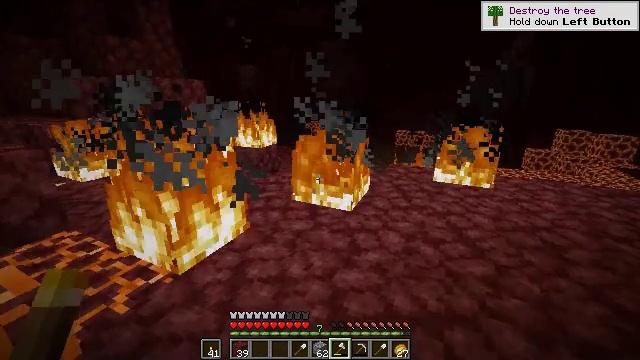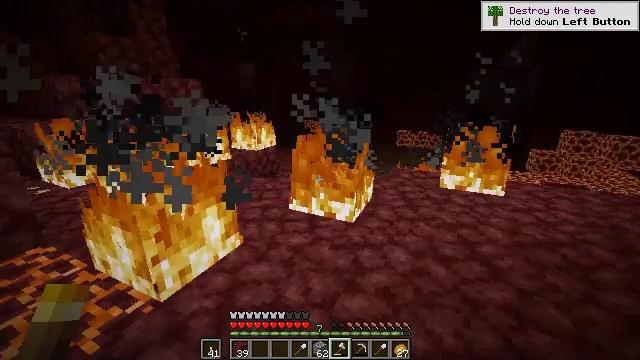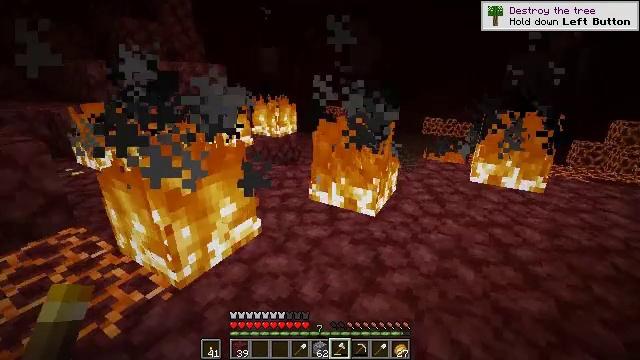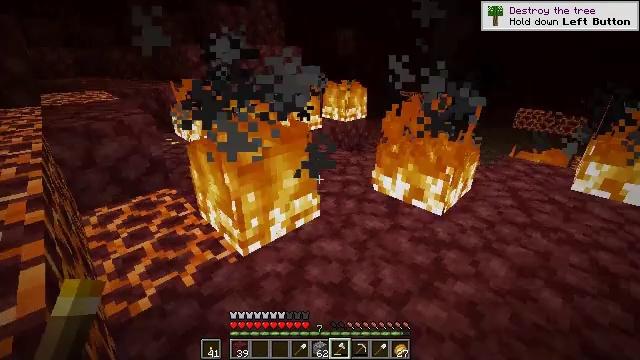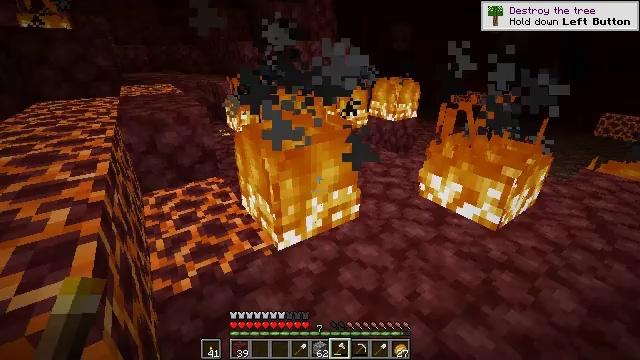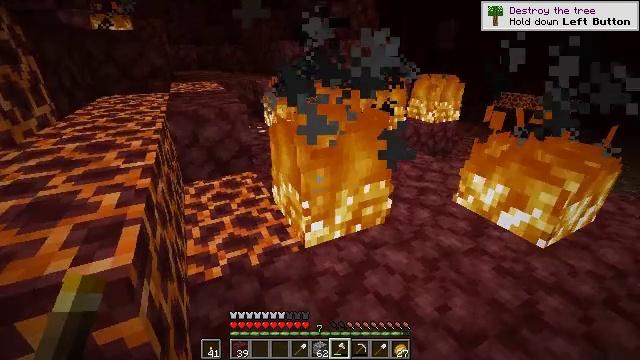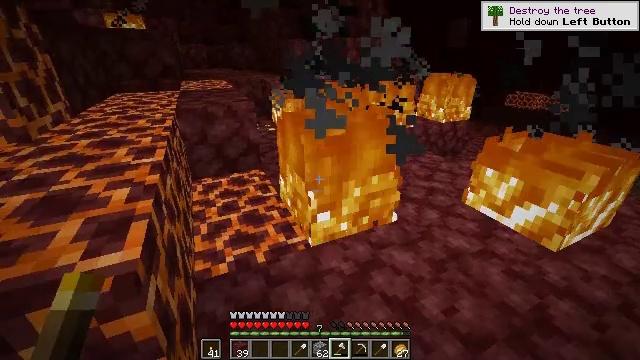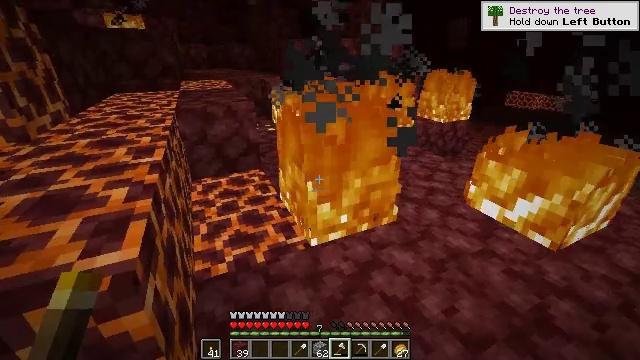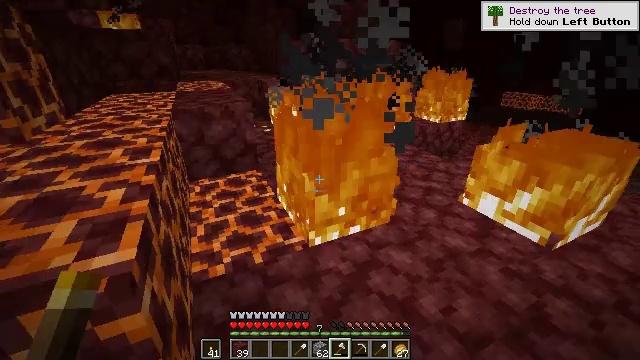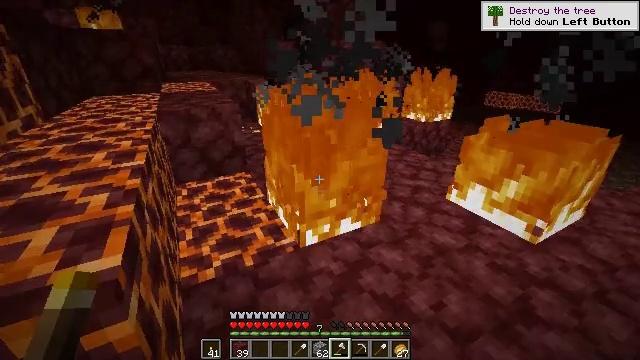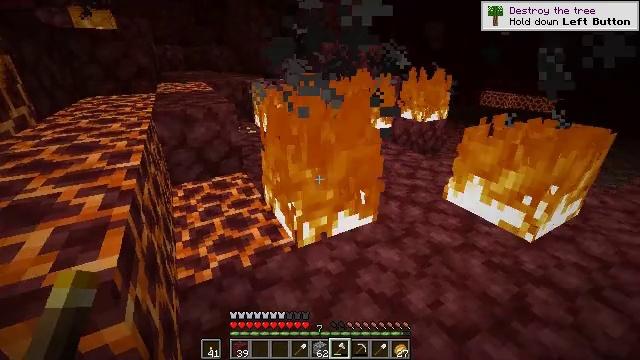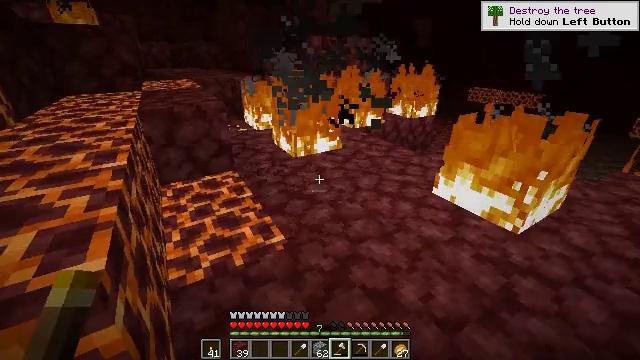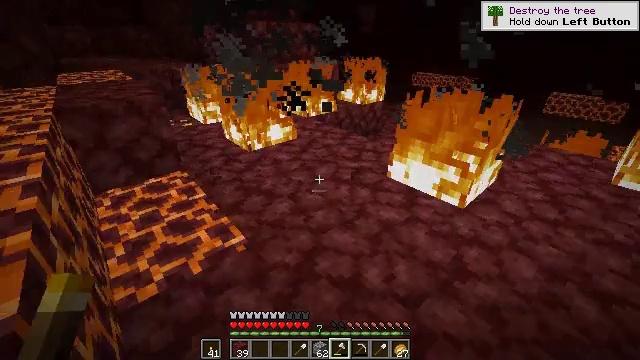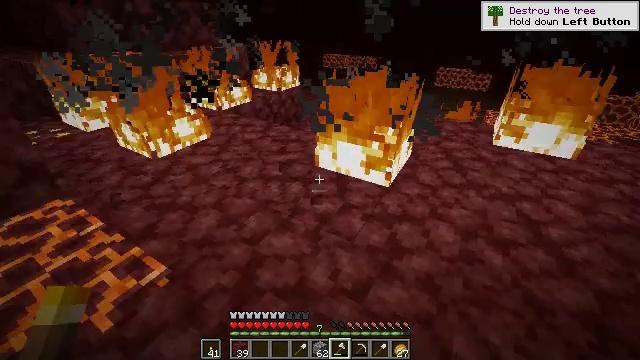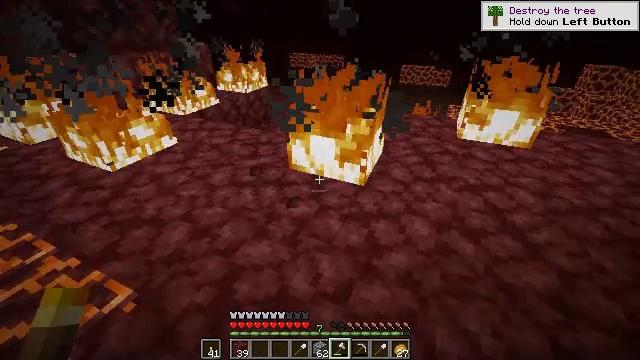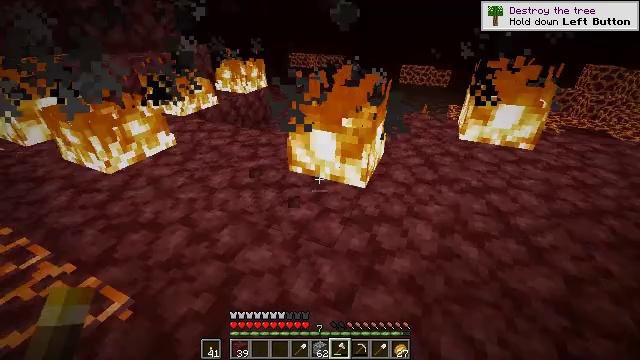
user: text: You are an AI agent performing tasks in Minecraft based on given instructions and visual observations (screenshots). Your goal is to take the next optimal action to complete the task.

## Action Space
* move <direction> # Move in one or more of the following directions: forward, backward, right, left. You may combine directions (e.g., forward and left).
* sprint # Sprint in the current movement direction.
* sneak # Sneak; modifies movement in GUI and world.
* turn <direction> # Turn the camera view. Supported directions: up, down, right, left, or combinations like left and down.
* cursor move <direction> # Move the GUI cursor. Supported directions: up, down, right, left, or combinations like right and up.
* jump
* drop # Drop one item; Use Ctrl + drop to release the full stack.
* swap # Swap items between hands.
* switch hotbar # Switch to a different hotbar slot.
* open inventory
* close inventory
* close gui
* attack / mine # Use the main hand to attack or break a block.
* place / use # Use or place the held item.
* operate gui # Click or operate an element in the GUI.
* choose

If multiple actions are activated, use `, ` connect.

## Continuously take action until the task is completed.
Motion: motion action
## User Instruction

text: Break the fire block.
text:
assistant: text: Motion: move forward, attack / mine
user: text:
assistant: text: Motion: turn left and down, attack / mine
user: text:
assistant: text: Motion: turn left and down, attack / mine
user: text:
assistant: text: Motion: turn left
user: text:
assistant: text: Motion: turn left
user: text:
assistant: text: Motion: turn left, attack / mine
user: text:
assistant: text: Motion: attack / mine
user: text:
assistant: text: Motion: attack / mine
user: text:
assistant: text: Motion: turn right
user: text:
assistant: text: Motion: attack / mine
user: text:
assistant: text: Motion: turn right, attack / mine
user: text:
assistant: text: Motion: move forward, turn right and down, attack / mine
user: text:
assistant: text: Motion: move forward, turn right and down, attack / mine
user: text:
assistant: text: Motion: turn right
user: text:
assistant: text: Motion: no_op
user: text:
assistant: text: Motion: turn right
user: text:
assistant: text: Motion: turn right
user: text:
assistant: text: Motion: attack / mine
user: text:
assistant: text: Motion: move forward, attack / mine
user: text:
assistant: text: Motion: move forward, attack / mine
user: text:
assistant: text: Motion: move forward
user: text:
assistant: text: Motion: move forward, turn left
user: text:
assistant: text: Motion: move forward, turn left, attack / mine
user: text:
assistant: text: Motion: move forward, attack / mine
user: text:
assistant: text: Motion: attack / mine
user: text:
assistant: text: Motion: no_op
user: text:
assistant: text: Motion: move forward
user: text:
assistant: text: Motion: move forward, turn right
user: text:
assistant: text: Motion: move forward, turn right
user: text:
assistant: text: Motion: move forward, turn right